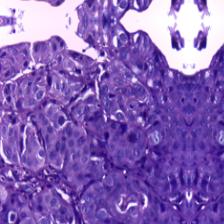
Diagnosis: OSCC